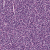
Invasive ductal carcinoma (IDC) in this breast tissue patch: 1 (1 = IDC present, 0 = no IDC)